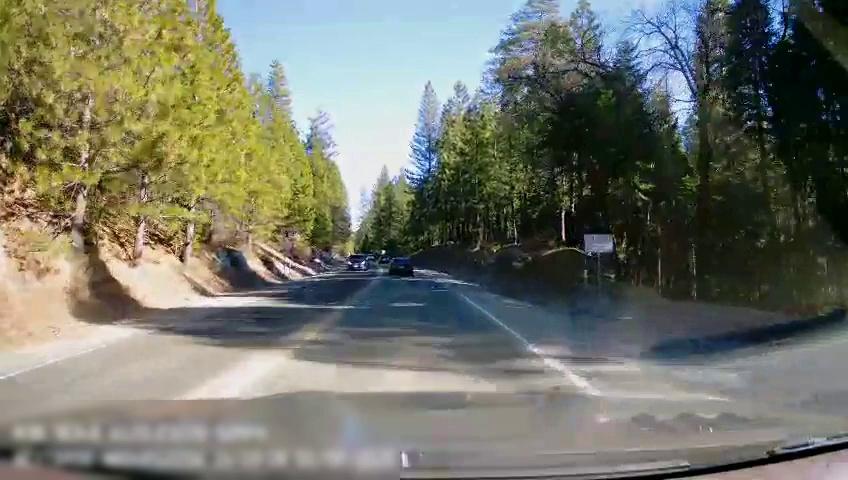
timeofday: Day
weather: Sunny
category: Drivable Space
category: Vehicles | Car
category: Vehicles | SUV
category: Lanes | Opposite Lane
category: Lanes | Current Lane
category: Lanes | Opposite Lane
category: Lanes | Current Lane